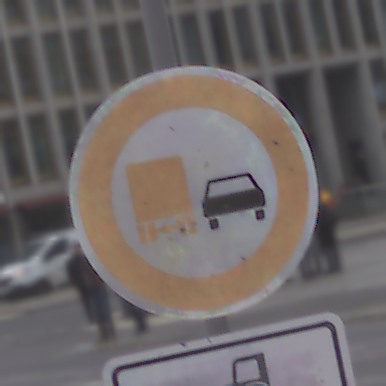
Verkehrszeichen: UeberholverbotKraftfahrzeuge
Zusatzzeichen unten: SonstigeOderMehrspurigeFahrzeuge1
Umgebung: Outdoor, Urban
Tageszeit: MorningAfternoon
Wetter: Overcast
Licht: Natural
Jahreszeit: NotSpecified
Kontrast: LowContrast